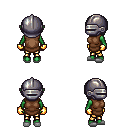
a pixel art fantasy rpg character, female body template, orc, green skin, brown tunic, gold greaves, raven pageboy hairstyle, metal helm, gold gloves, white slippers, four views (front, back, left, right), 2x2 character sprite sheet, small pixel art, hard edges, no anti-aliasing